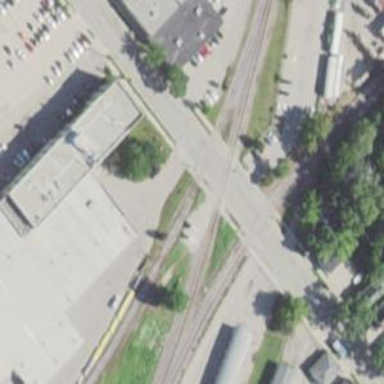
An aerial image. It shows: Crossing for the railway.